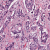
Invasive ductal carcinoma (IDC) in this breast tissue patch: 1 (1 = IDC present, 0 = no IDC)